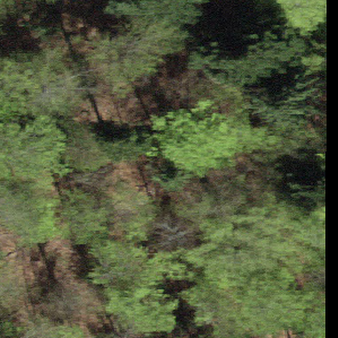
Label: other